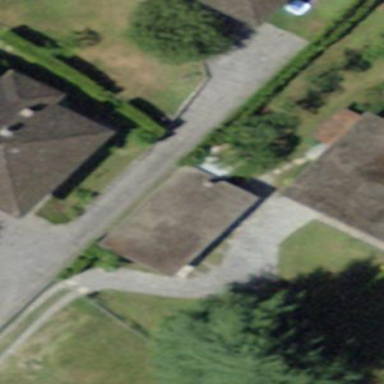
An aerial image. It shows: Garage.